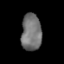
Tissue: lung
Cell type: Epithelial cells
Senescence score: 0.2398
Nuclear area (px): 731
Mean DAPI intensity: 114.933